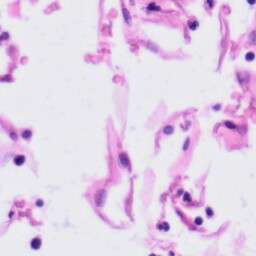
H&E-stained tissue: Tonsil